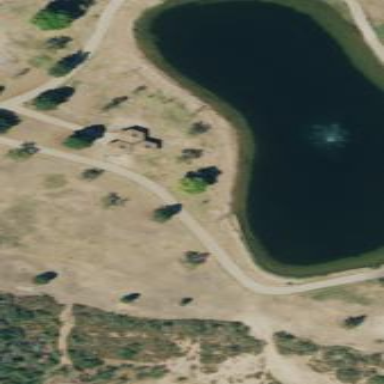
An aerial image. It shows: Pond with natural water.